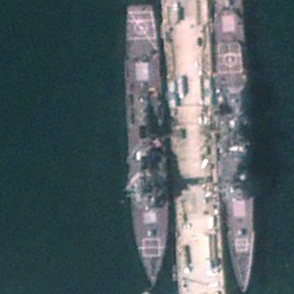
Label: destroyer